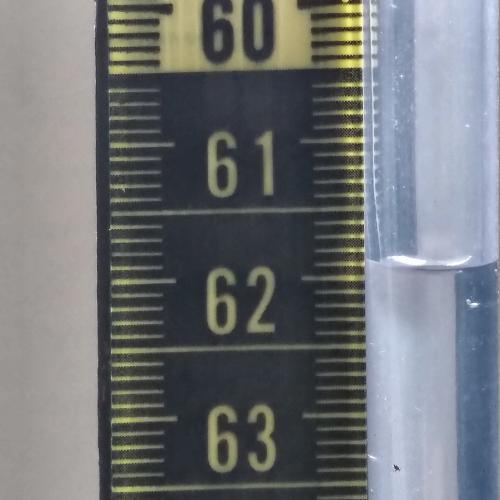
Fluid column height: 61.9 cm